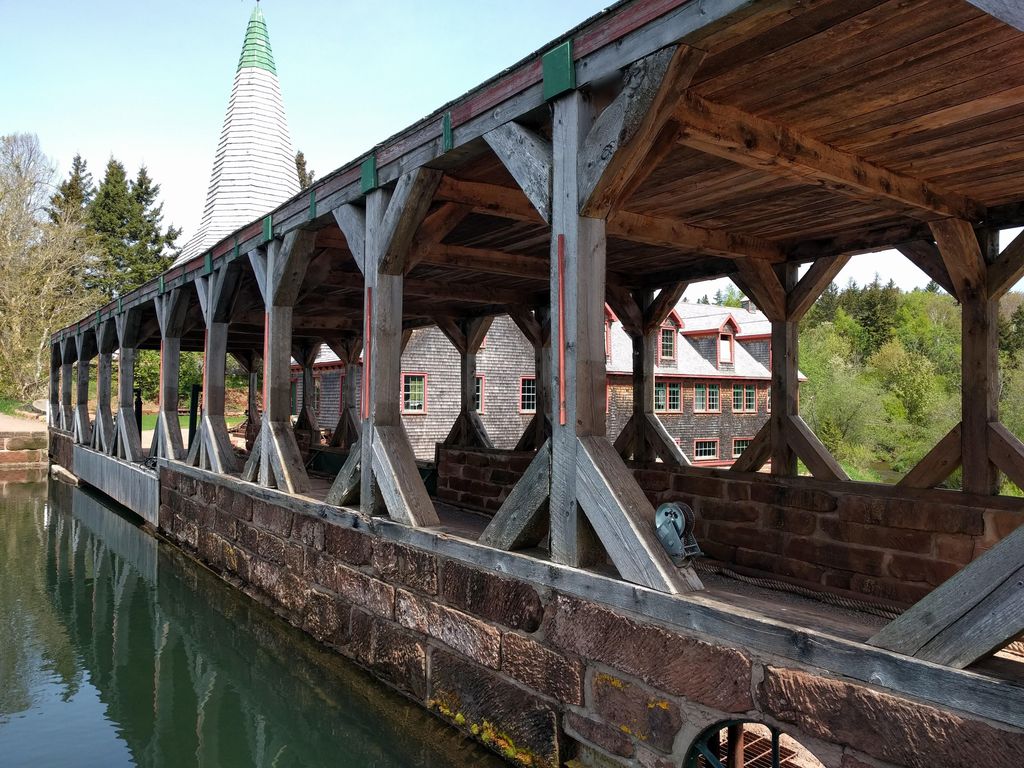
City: charlottetown